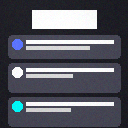
Screen state: on